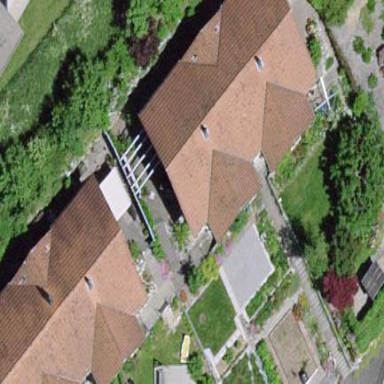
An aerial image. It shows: Semi-detached house.